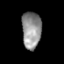
Tissue: prostate
Cell type: T cells
Senescence score: 0.7571
Nuclear area (px): 702
Mean DAPI intensity: 144.377